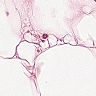
Metastatic tissue present: no